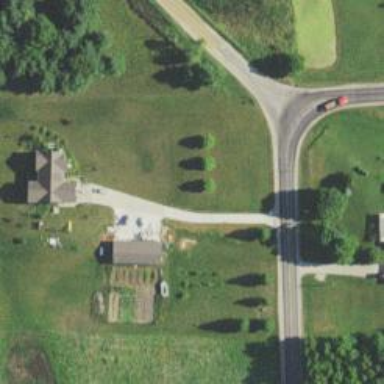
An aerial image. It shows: Driveway leading to service road.